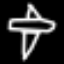
Label: airplane